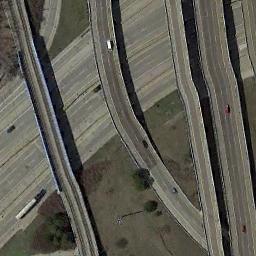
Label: overpass